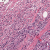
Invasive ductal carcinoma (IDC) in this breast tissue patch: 1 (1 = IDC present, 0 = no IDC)